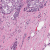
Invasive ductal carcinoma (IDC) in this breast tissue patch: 1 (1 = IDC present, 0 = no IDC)